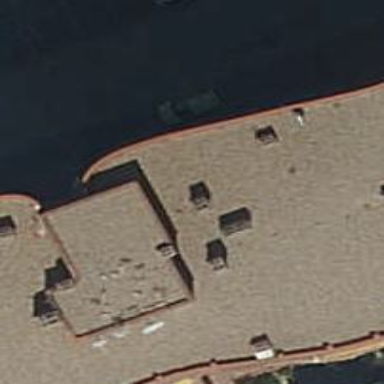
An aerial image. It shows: Restaurant.